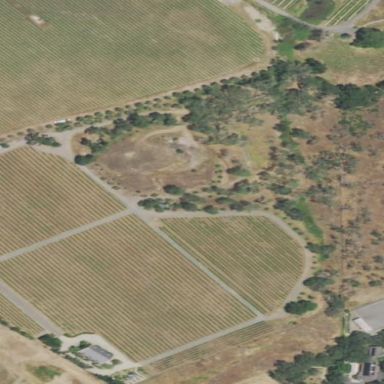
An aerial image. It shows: Vineyard growing wine grapes.